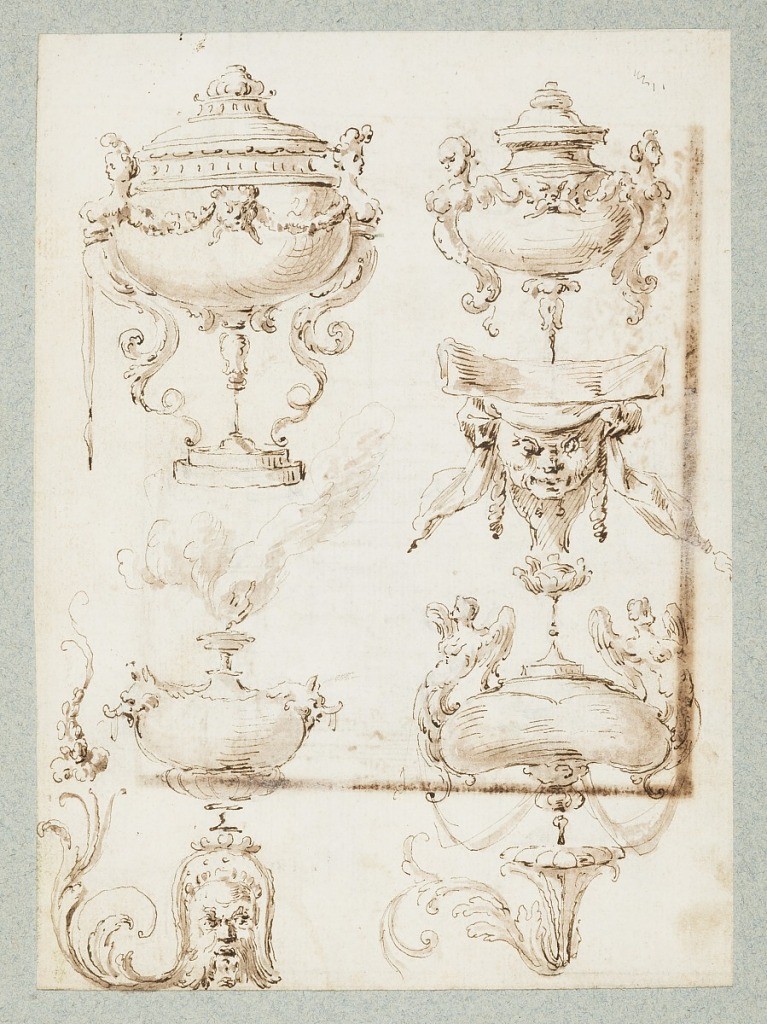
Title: Four Incense Burners, a Bracket and an Ornemental Motif
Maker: Gilles-Marie Oppenord, French, 1672–1742
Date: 1692–99
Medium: Pen and brown ink with ink wash; verso: pen and brown ink
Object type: Album page
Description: Recto: Vertical rectangle. Four incense burners of quasi-classical design, ornamented with half figures; a bracket composed of a mascaron; an ornamental motif consisting of a mascaron and rinceaux and another rinceau motif.

Verso: Horizontal rectangle: a scene of classicals ruins in a landscape and two standing figures possibly inspired by a woodcut in the Hypnerotomachia Poliphili, published in Venice in 1499.

One sheet of paper drawn on recto and verso, mounted onto an album page with window cutout to see verso.